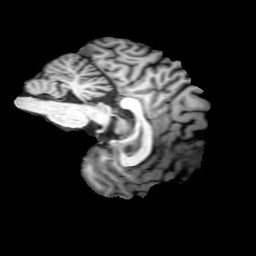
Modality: T1w
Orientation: sagittal
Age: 24
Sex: male
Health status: ill